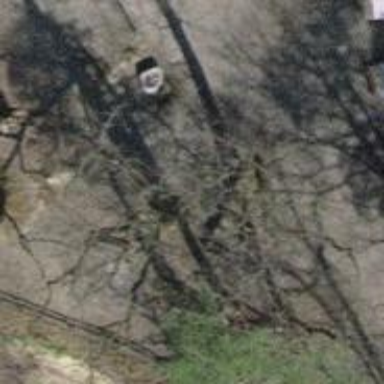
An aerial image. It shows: Brown picnic table in leisure land area.